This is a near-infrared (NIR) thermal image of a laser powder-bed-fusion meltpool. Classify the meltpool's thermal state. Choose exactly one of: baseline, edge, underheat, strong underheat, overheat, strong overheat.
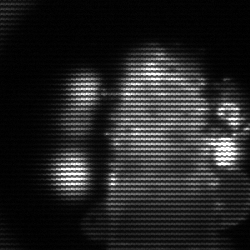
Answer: strong underheat